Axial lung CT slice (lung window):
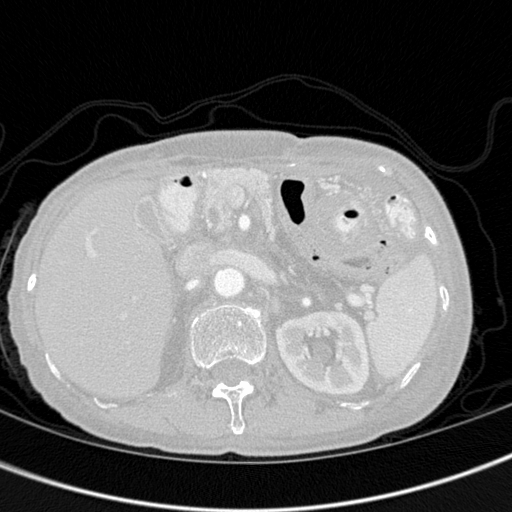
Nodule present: no